Question:
The Html
'''
<link rel=stylesheet href=../static/css/foundation-icons/foundation-icons.css>
<a class="button radius search-header"><i class="fi-magnifying-glass"></i> Search</a>
'''
I have navigated to foundation-icons.css after hitting Ctrl+U within Firefox so I am definitely linking to the file correctly.
I have copied the foundation-icons folder exactly and not removed anything. It looks like this:
'''
./static/css/foundation-icons/
- foundation-icons.css
- foundation-icons.eot
- foundation-icons.svg
- foundation-icons.ttf
- foundation-icons.woff
- svgs/*
- preview.html
'''
Edit: I have changed the title and added the Firefox tag because everything seems to be working fine in Chromium. I am a little stumped because that means it's a Firefox issue and probably not possible for me to fix.
The preview.html file that comes with foundation-icons works correctly in my Firefox as well.
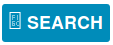
Answer: If you're using the 'SCSS' files, you should point the '$fi-path' variable to the correct location of your 'foundation-icon-fonts' folder.
For me I had to add the following before importing 'foundation-icon-fonts':
'''
$fi-path: 'foundation-icon-fonts';
'''